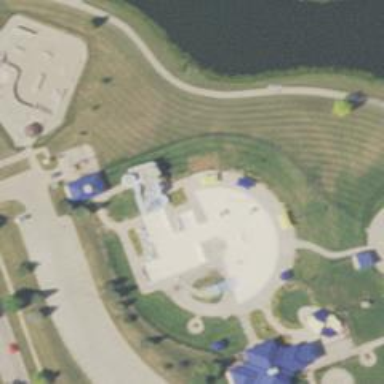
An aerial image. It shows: Water slide attraction.